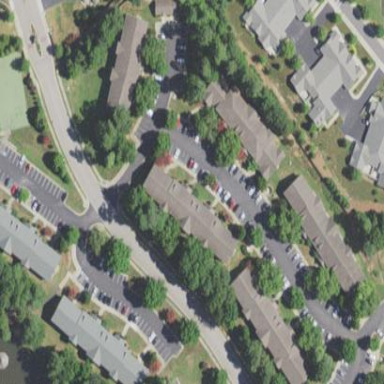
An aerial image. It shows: Residential building.